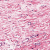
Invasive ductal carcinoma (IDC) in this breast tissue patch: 0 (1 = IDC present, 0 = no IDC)